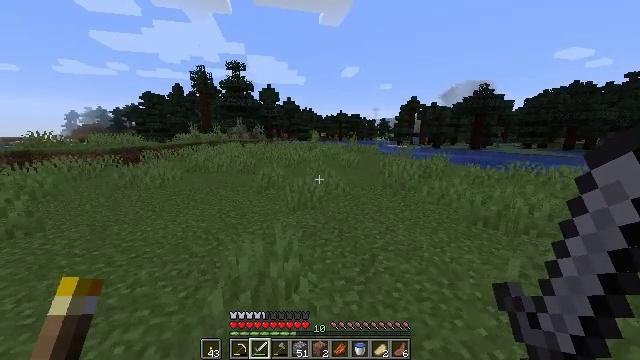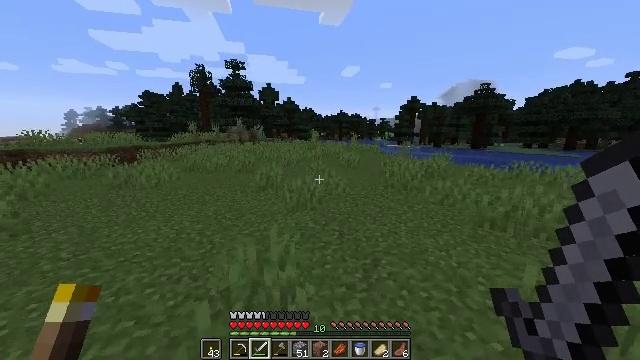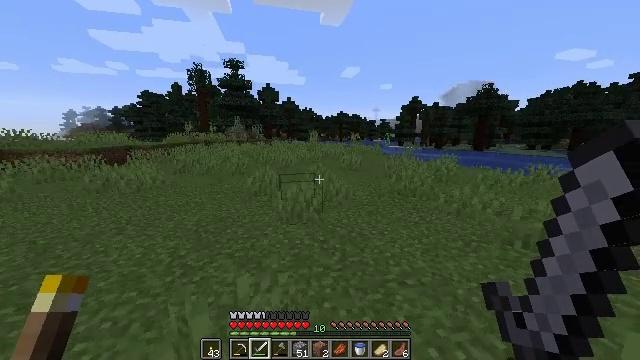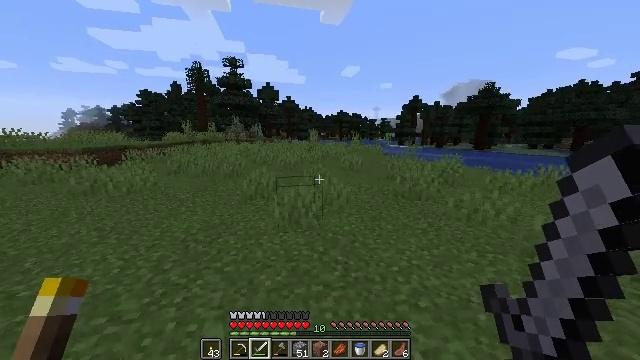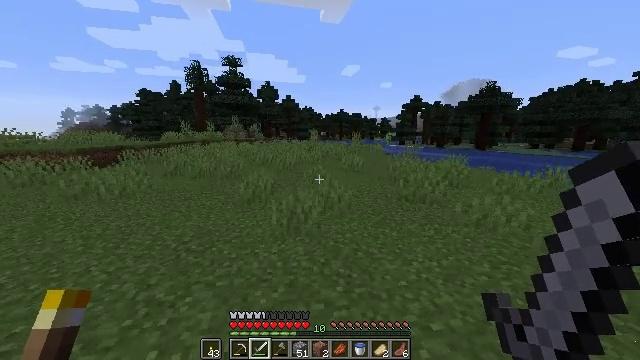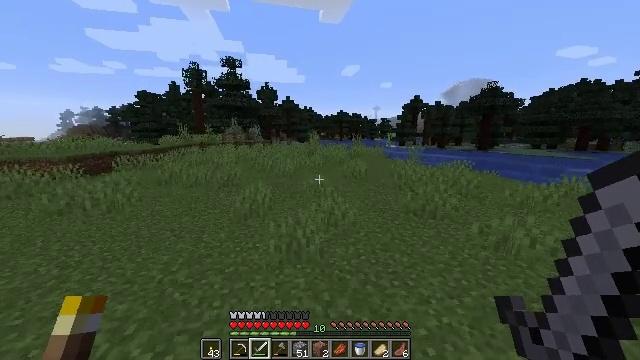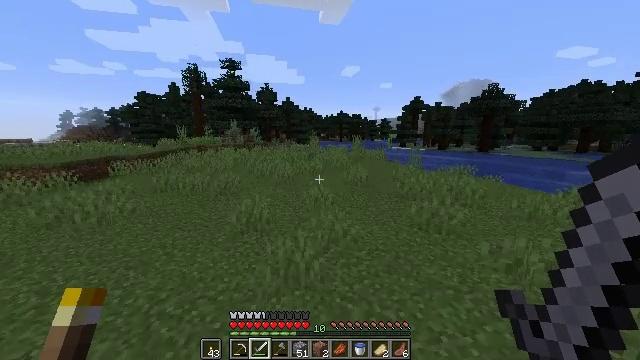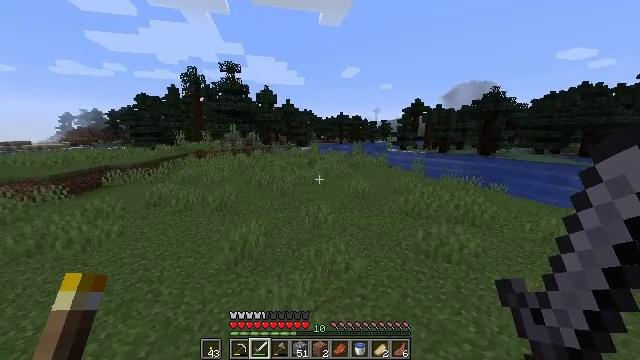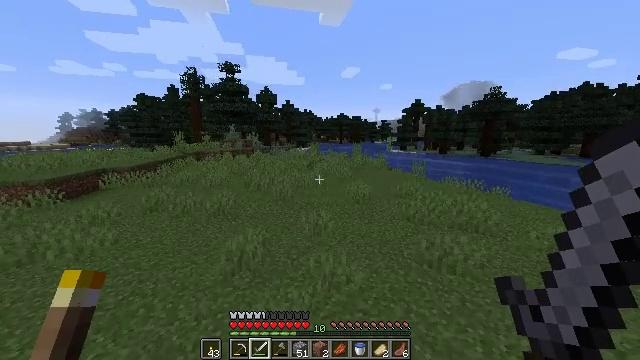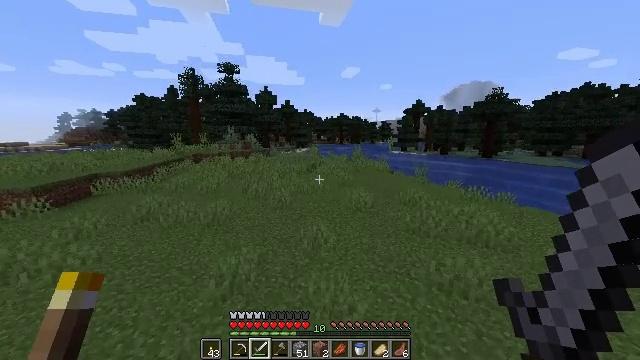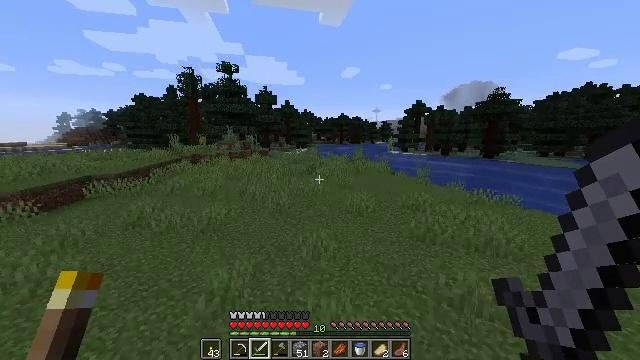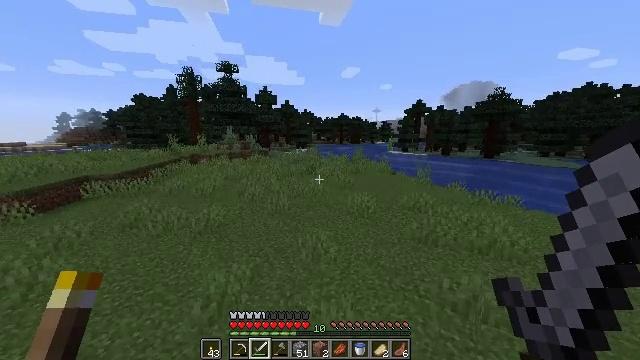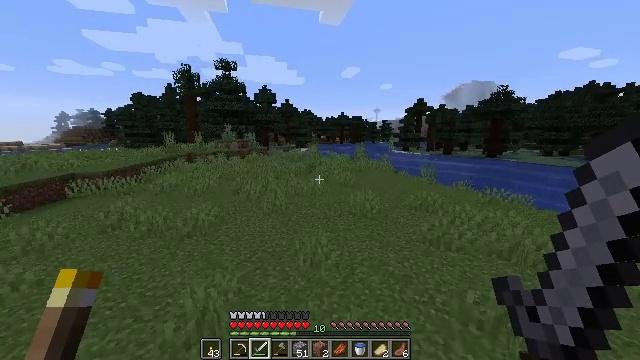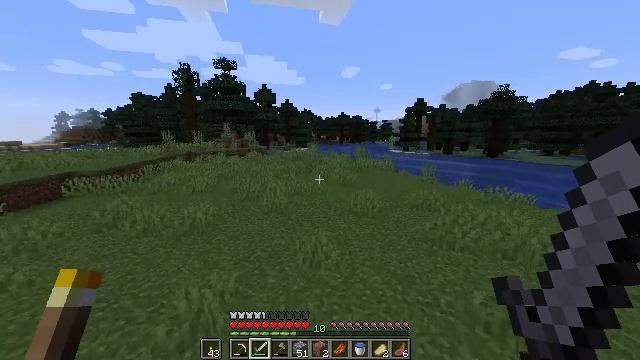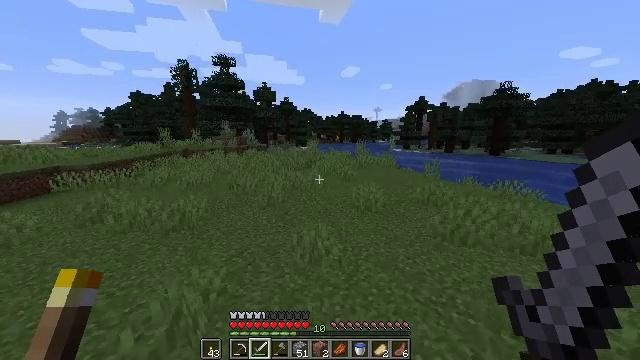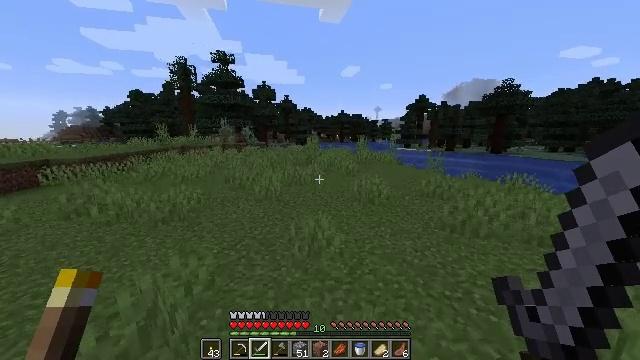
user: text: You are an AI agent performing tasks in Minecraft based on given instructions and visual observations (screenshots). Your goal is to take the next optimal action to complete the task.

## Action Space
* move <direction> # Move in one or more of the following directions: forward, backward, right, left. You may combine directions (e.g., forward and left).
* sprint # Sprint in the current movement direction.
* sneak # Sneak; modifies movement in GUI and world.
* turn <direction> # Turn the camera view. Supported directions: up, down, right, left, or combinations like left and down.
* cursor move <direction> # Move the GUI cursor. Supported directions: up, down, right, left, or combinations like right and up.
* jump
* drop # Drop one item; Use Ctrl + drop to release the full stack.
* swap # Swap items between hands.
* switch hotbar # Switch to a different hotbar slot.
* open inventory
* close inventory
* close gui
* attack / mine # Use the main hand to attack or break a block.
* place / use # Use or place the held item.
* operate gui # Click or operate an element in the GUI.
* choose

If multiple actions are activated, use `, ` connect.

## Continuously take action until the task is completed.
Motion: motion action
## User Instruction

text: Collect spruce leaves for landscaping.
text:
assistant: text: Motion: move forward, sprint
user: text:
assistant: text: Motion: move forward, sprint
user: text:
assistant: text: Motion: move forward, sprint
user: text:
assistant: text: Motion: move forward, sprint
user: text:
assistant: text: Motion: move forward, sprint, jump
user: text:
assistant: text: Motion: move forward, sprint, jump
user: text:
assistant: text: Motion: move forward, sprint, jump
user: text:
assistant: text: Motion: move forward, sprint, jump
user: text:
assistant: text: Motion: move forward, sprint, jump
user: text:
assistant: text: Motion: move forward, sprint, jump
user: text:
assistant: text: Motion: move forward, sprint, jump
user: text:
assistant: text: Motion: move forward, sprint, jump
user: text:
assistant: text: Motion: move forward, sprint, jump
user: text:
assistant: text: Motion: move forward, sprint, jump
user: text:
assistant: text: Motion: move forward, sprint, jump
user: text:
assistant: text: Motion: move forward, sprint, jump
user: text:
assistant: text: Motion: move forward, sprint, jump
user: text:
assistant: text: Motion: move forward, sprint, jump
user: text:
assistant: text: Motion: move forward, sprint, jump
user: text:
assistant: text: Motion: move forward, sprint, jump
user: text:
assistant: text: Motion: move forward, sprint, jump
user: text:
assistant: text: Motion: move forward, sprint, jump
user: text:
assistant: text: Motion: move forward, sprint, jump
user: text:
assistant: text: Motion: move forward, sprint, jump
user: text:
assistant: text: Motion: move forward, sprint, jump
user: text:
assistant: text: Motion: move forward, sprint, jump
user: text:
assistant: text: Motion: move forward, sprint, jump
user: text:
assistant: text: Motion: move forward, sprint, jump
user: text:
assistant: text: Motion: move forward, sprint, jump
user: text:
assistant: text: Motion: move forward, sprint, jump